Interaction volume radius: 5 \u00c5
Interaction volume height: 20 \u00c5
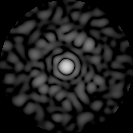
Disorder parameter: 0.794